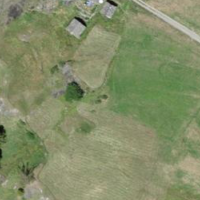
EUNIS habitat code: 26
Species observed at this site:
Medicago sativa